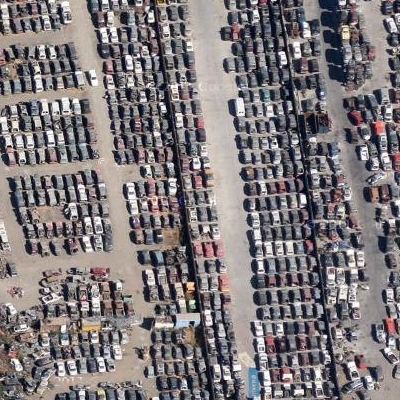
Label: gParking